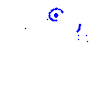
Particle: pion